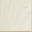
Piece: xx